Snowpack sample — Snodgrass Mountain, Crested Butte, Colorado (2/4/25, 12:06 PM MST)
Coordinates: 38.923, -106.968
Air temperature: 35 °F
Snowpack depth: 80 cm
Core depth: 80 cm
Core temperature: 32 °F
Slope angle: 14°, slope face: 78°
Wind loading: low
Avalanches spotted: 0
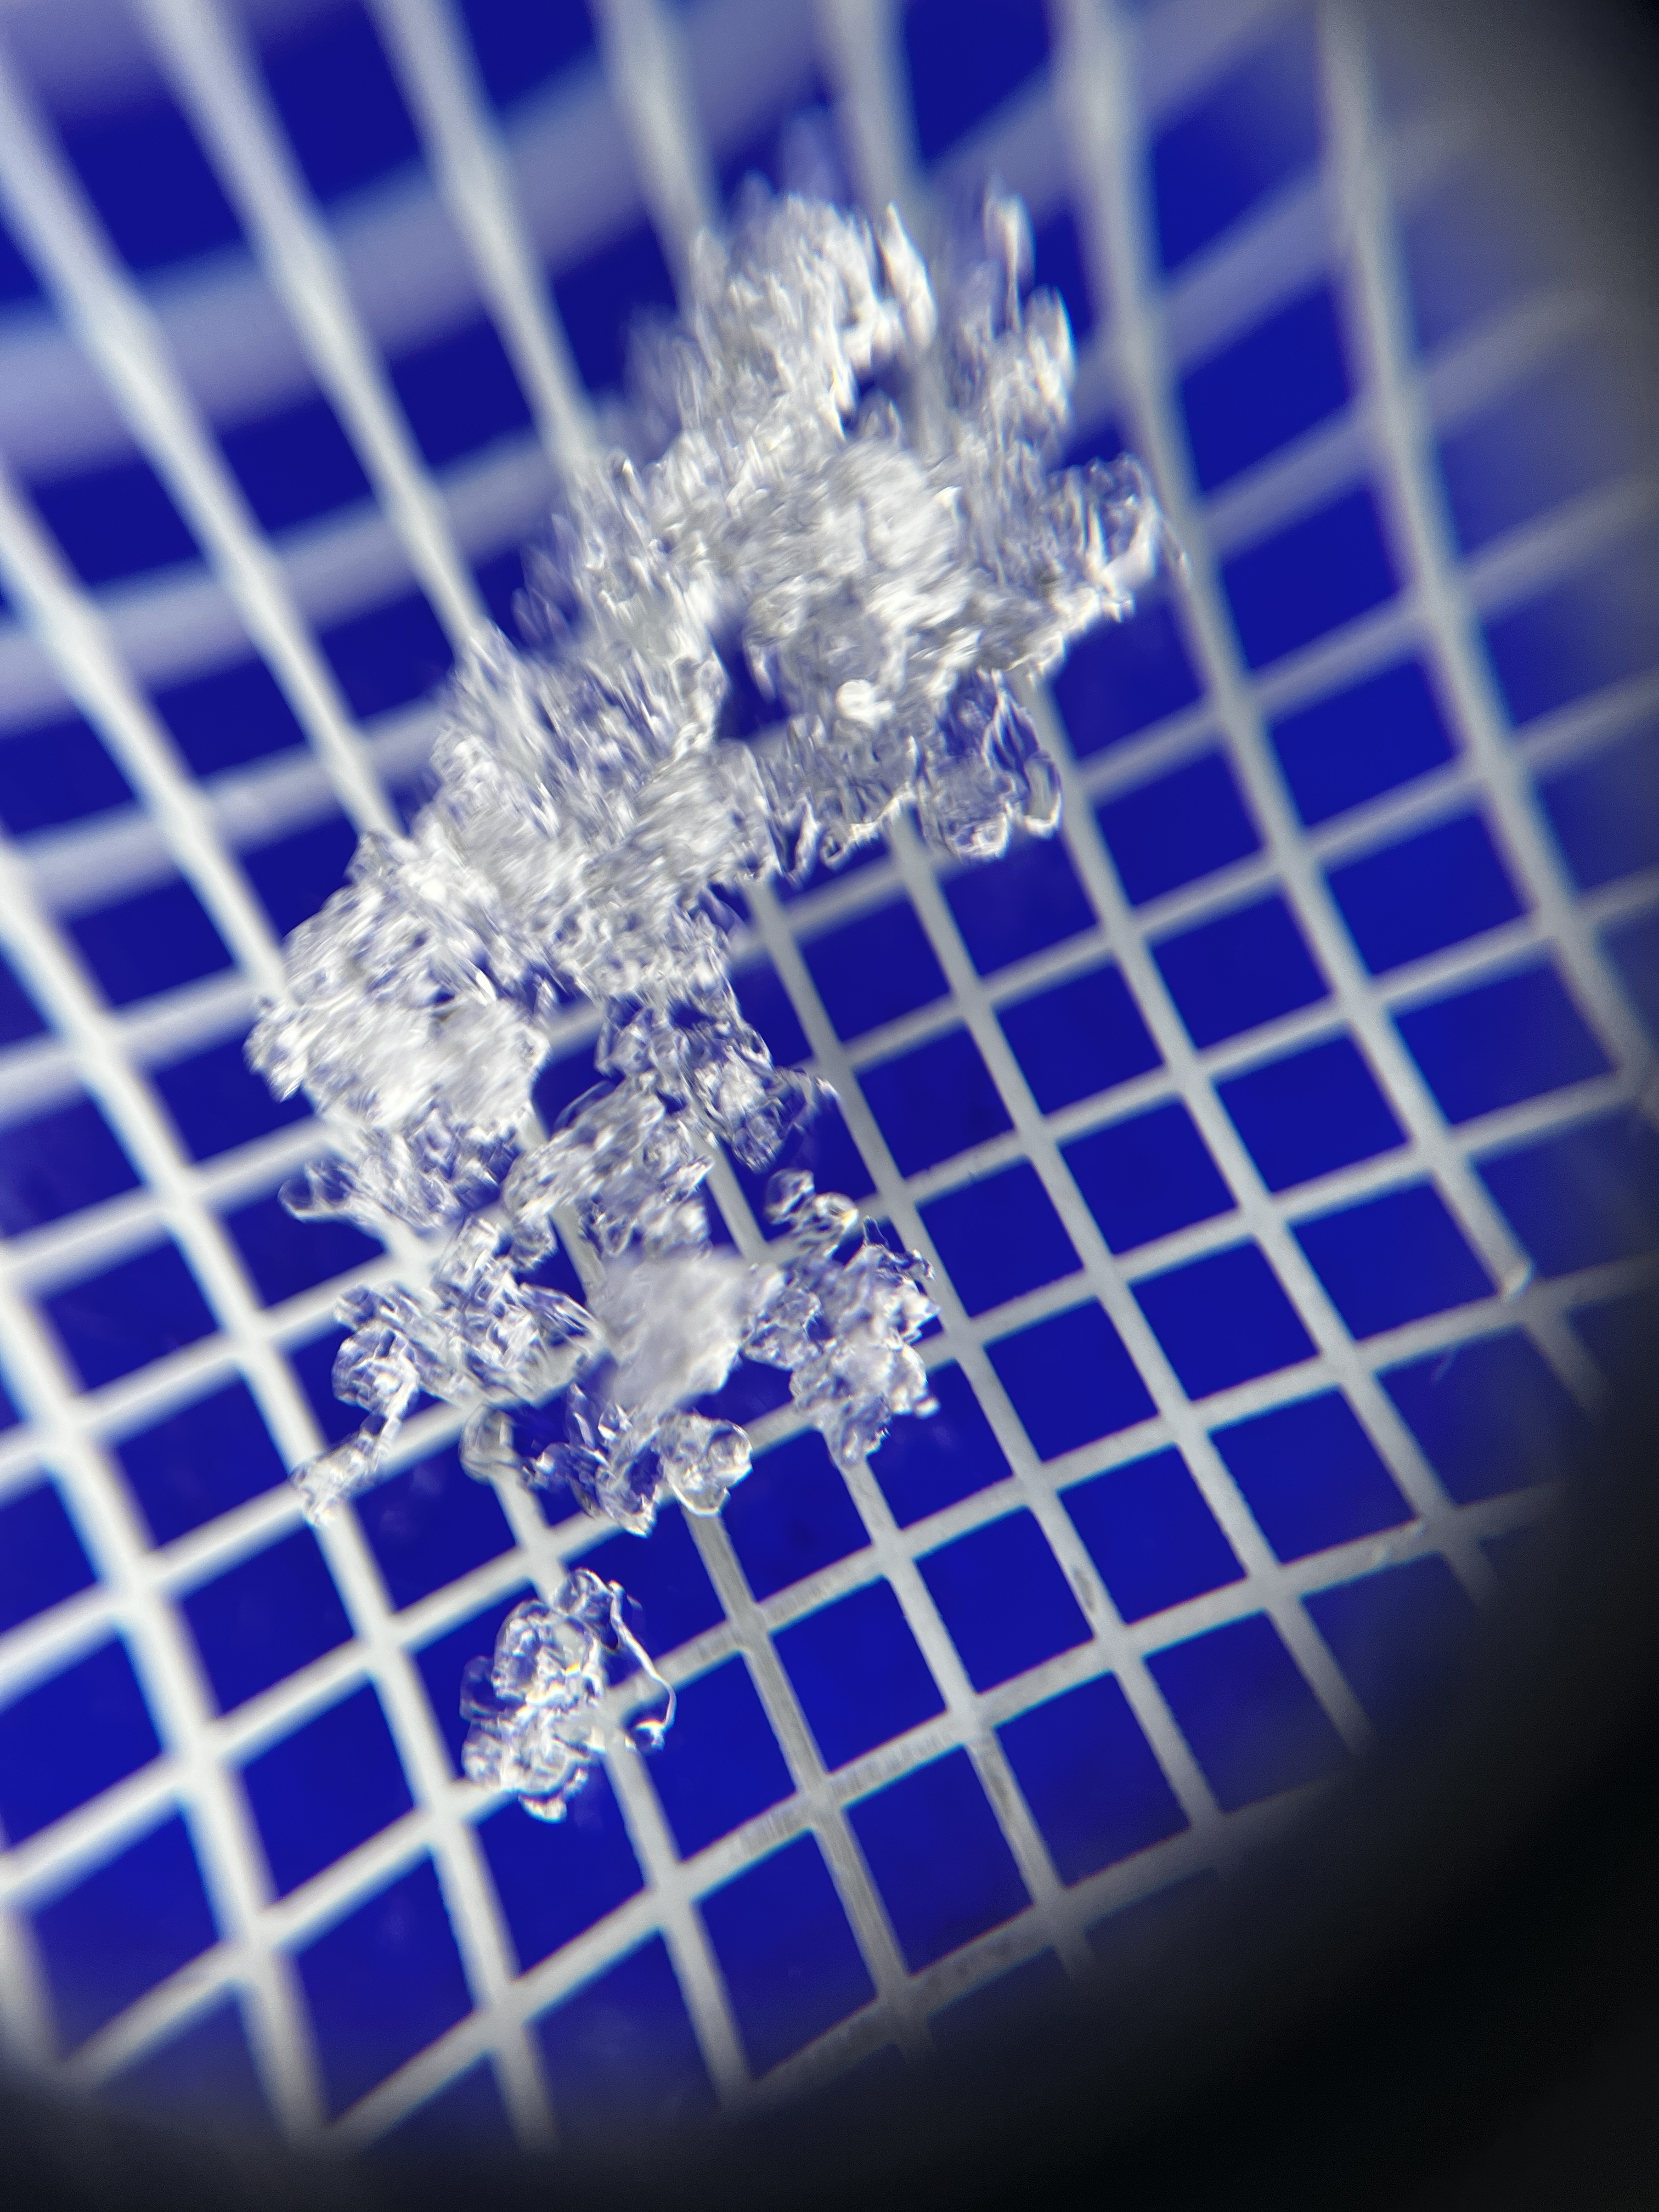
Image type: magnified_profile
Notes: No avalanches nearby, unusually warm weather for the last month reported by residents, Collected 25 yards from treeline